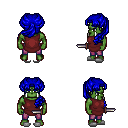
a pixel art fantasy rpg character, male body template, orc, green skin, maroon tunic, magenta pants, blue princess hairstyle, white slippers, dagger, four views (front, back, left, right), 2x2 character sprite sheet, small pixel art, hard edges, no anti-aliasing